Field crop: maize
Growth stage: 2
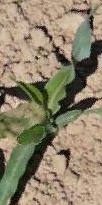
Species: maize